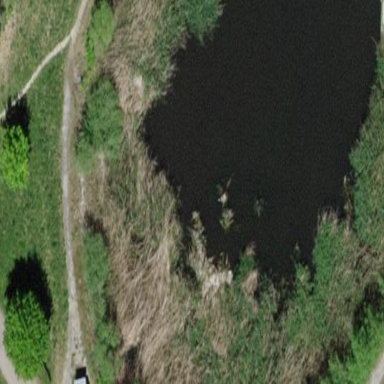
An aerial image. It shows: Peaceful pond surrounded by nature.